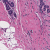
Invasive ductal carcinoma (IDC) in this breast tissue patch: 0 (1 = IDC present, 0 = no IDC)